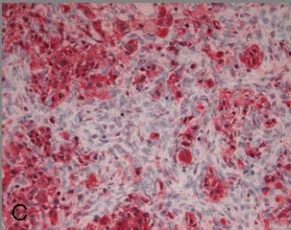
C; Positive immunreaction against S-100 (20x).
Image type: pathology (immunostaining)